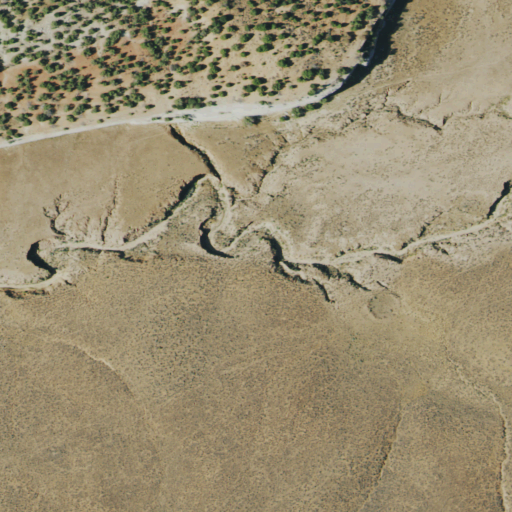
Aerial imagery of valley in Colorado named Twentyeight Hole containing only shrub